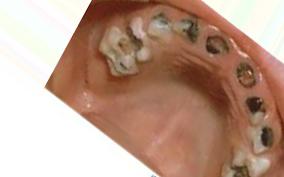
Condition: Caries